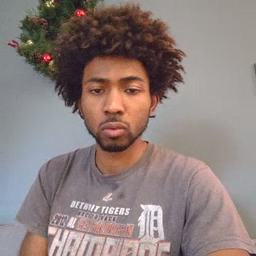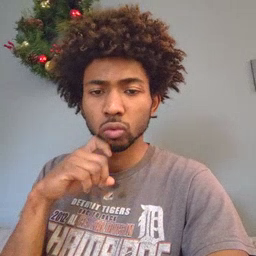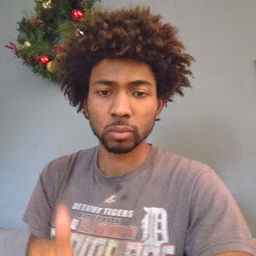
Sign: dryer